Question: I'm writing a shopping list app that will save data to a Firebase Realtime database and update the screen in real time. As of right now I have it so that when you click the "+ List item" button, it adds a ShoppingListItem to the database with the name "test". It does that correctly, but it isn't updating the screen. I've double checked that the methods are being called, but the screen isn't reflecting the updated data. I have also tried using notifyDataSetChanged() and that hasn't seemed to help either.
This is the code for the ShoppingListFragment:
'''
public class ShoppingListFragment extends Fragment {
private ArrayList<String> listItems = new ArrayList<String>();
private ListView mListView;
private TextView addItemButton;
private LinearLayout ll;
private RecyclerView rv;
private FirebaseRecyclerAdapter<ShoppingListItem, ShoppingListHolder> firebaseRecyclerAdapter;
private DatabaseReference mDatabase;
public ShoppingListFragment() {
// Required empty public constructor
}
@Override
public View onCreateView(LayoutInflater inflater, final ViewGroup container,
Bundle savedInstanceState) {
mDatabase = FirebaseDatabase.getInstance().getReference();
//get reference to user
String uid = FirebaseAuth.getInstance().getCurrentUser().getUid();
Query query = mDatabase.child("users").child(uid).child("shopping");
// Inflate the layout for this fragment
View view = inflater.inflate(R.layout.fragment_shopping_list, container, false);
rv = view.findViewById(R.id.shopping_list);
rv.setLayoutManager(new LinearLayoutManager(getContext()));
// find the + List Item button
final TextView addCheckBox = view.findViewById(R.id.add_check_box);
addCheckBox.setOnClickListener(new View.OnClickListener() {
@Override
public void onClick(View v) {
addNewCheckBox(container);
}
});
FirebaseRecyclerOptions<ShoppingListItem> options = new FirebaseRecyclerOptions.Builder<ShoppingListItem>()
.setQuery(query, ShoppingListItem.class)
.build();
firebaseRecyclerAdapter = new FirebaseRecyclerAdapter<ShoppingListItem, ShoppingListHolder>(options) {
@Override
protected void onBindViewHolder(@NonNull ShoppingListHolder holder, int position, @NonNull ShoppingListItem item) {
holder.setItem(item);
}
@NonNull
@Override
public ShoppingListHolder onCreateViewHolder(@NonNull ViewGroup parent, int viewType) {
View view = LayoutInflater.from(parent.getContext()).inflate(R.layout.shopping_list_item, parent, false);
return new ShoppingListHolder(view);
}
};
return view;
}
@Override
public void onStart() {
super.onStart();
firebaseRecyclerAdapter.startListening();
rv.setAdapter(firebaseRecyclerAdapter);
}
@Override
public void onStop() {
super.onStop();
if (firebaseRecyclerAdapter != null) {
firebaseRecyclerAdapter.stopListening();
}
}
public void addNewCheckBox(ViewGroup container) {
String key = mDatabase.child("users").child(getUid()).child("shopping_list").push().getKey();
ShoppingListItem item = new ShoppingListItem("test");
mDatabase.child("users").child(getUid()).child("shopping_list").child(key).setValue(item);
firebaseRecyclerAdapter.notifyDataSetChanged();
}
public int convertToPx(int input) {
DisplayMetrics metrics = getResources().getDisplayMetrics();
int px = (int) (input * ((float)metrics.densityDpi / DisplayMetrics.DENSITY_DEFAULT));
return px;
}
private class ShoppingListHolder extends RecyclerView.ViewHolder {
private final EditText itemName;
public ShoppingListHolder(View itemView) {
super(itemView);
itemName = itemView.findViewById(R.id.item_name);
}
public void setItem(ShoppingListItem item) {
itemName.setText(item.getItemName());
}
}
private String getUid() {
return FirebaseAuth.getInstance().getCurrentUser().getUid();
}
}
'''
and the ShoppingListItem:
'''
public class ShoppingListItem {
private String itemName;
private String type;
private String unit;
private int quantity;
private String location;
public ShoppingListItem() {
}
public ShoppingListItem(String name) {
this.itemName = name;
}
public String getItemName() {
return itemName;
}
public void setItemName(String itemName) {
this.itemName = itemName;
}
}
'''
XML for the shopping list view:
'''
<LinearLayout xmlns:android="http://schemas.android.com/apk/res/android"
xmlns:tools="http://schemas.android.com/tools"
android:layout_width="match_parent"
android:layout_height="match_parent"
android:id="@+id/home_fragment_main_layout"
android:orientation="vertical"
xmlns:app="http://schemas.android.com/apk/res-auto"
tools:context="com.jggdevelopment.wannacook.MainActivity">
<TextView
android:layout_width="wrap_content"
android:layout_height="wrap_content"
android:text="Shopping List"
android:textStyle="bold"
android:textSize="18sp"
android:layout_marginStart="16dp"
android:layout_marginBottom="16dp"/>
<android.support.v7.widget.RecyclerView
android:id="@+id/shopping_list"
android:layout_width="match_parent"
android:layout_height="wrap_content"
android:fitsSystemWindows="true"
android:clipToPadding="false"/>
<TextView
android:layout_width="wrap_content"
android:layout_height="wrap_content"
android:id="@+id/add_check_box"
android:text="+ List item"
android:textSize="16sp"
android:layout_marginStart="40dp"
android:layout_marginTop="16dp"/>
</LinearLayout>
'''
and XML for each line item in the shopping list:
'''
<?xml version="1.0" encoding="utf-8"?>
<LinearLayout xmlns:android="http://schemas.android.com/apk/res/android"
xmlns:tools="http://schemas.android.com/tools"
android:orientation="horizontal"
android:layout_width="match_parent"
android:layout_height="wrap_content">
<CheckBox
android:layout_width="wrap_content"
android:layout_height="wrap_content" />
<EditText
android:layout_width="0dp"
android:layout_height="wrap_content"
android:id="@+id/item_name"
android:layout_weight="1"
android:layout_marginStart="12dp"
android:layout_marginEnd="32dp"
android:inputType="text"
android:background="@android:color/transparent"
/>
<ImageView
android:layout_width="20dp"
android:layout_height="20dp"
android:id="@+id/xbutton"
android:layout_marginEnd="12dp"
android:src="@drawable/ic_close_white_24dp"
android:layout_gravity="center_vertical"/>
</LinearLayout>
'''

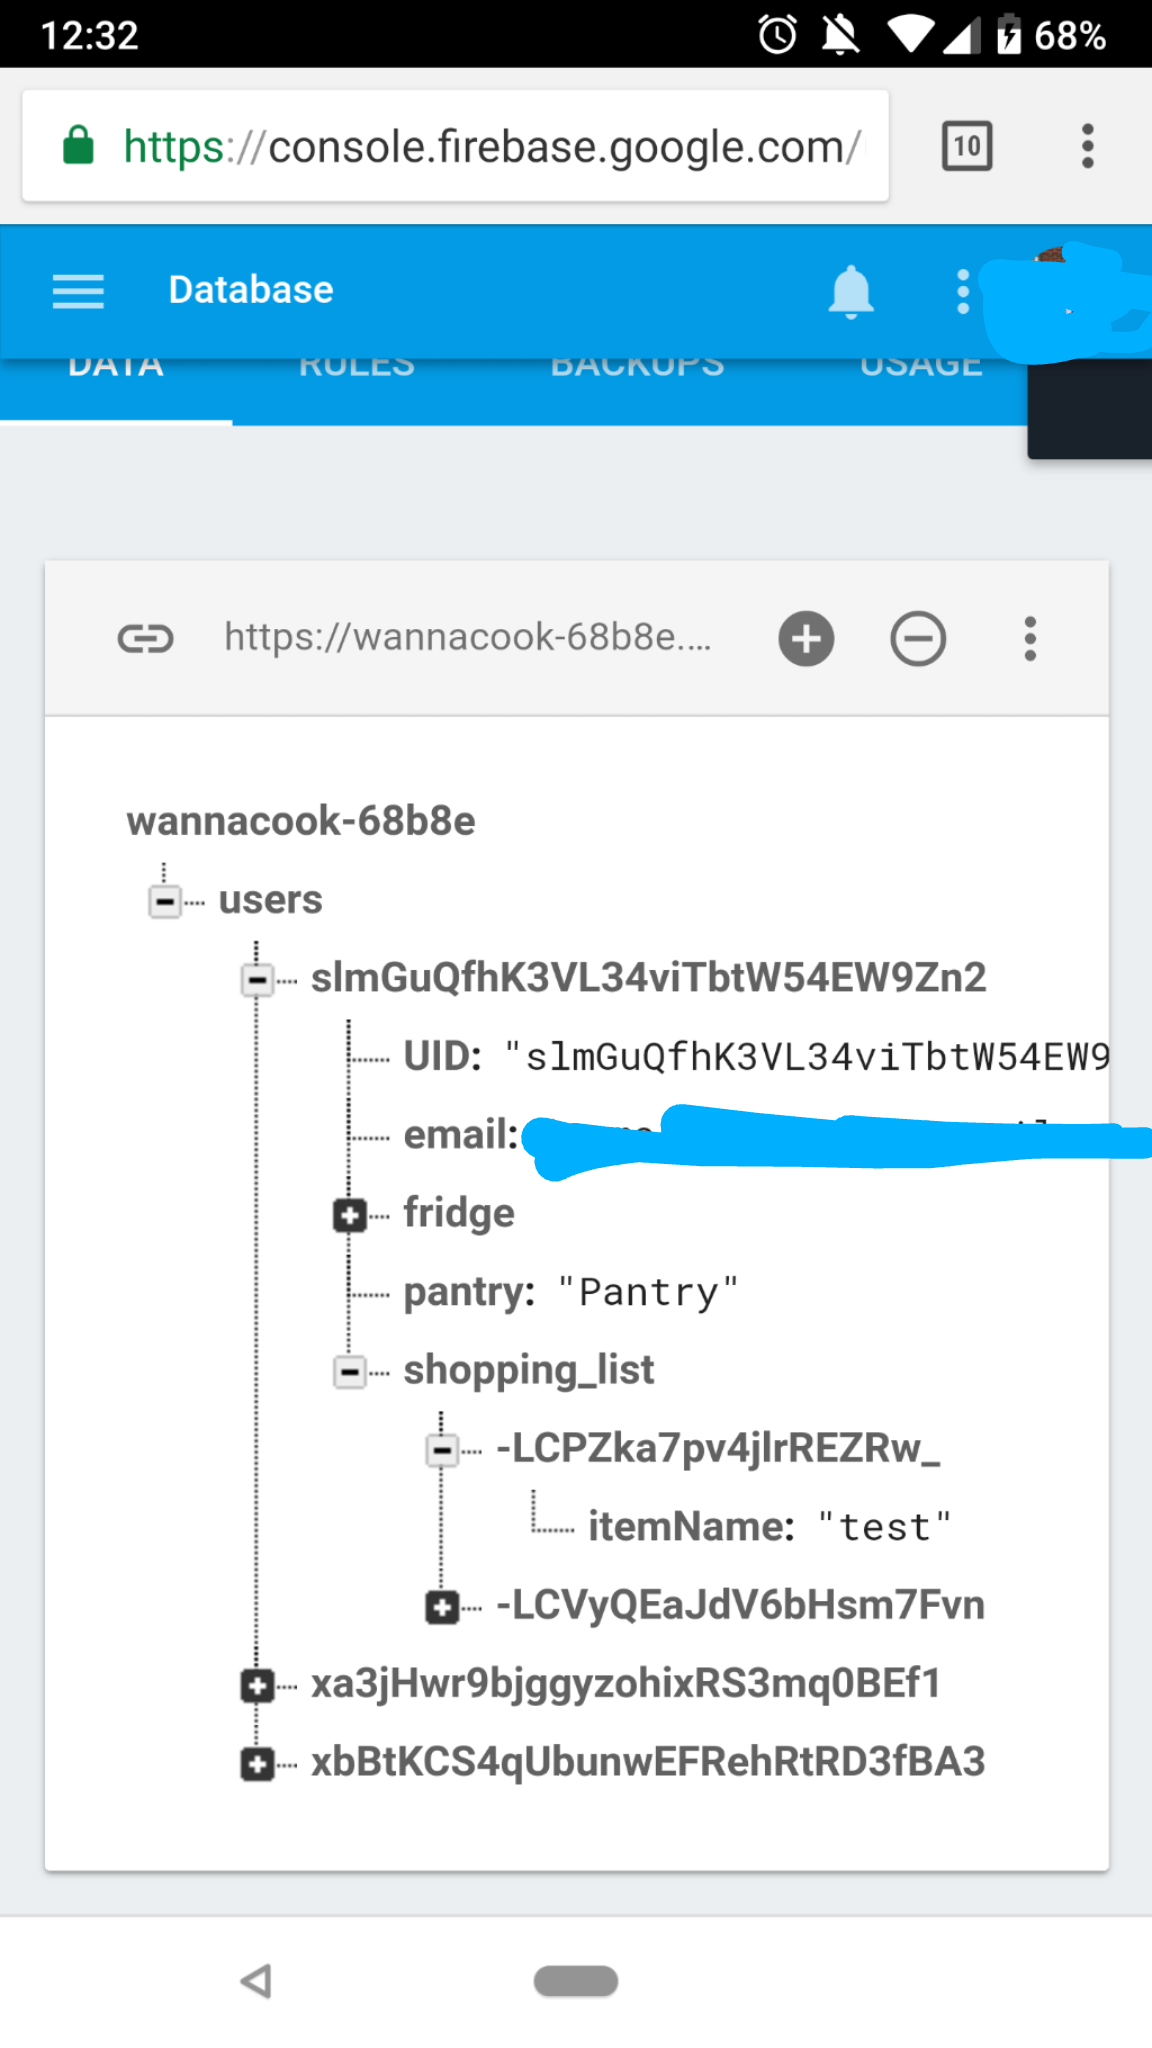
Answer: This is not working because you forgot to set the adapter in the 'onCreate()' method. To solve this, add 'rv.setAdapter(firebaseRecyclerAdapter);', right before you are returning the view like this:
'''
rv.setAdapter(firebaseRecyclerAdapter);
return view;
'''
And you can remove that line of code from the 'onStart()' method because is not needed there.
If you are interested, I have created a tutorial in which I'm explaining step by step, how to build a <URL> and Android.